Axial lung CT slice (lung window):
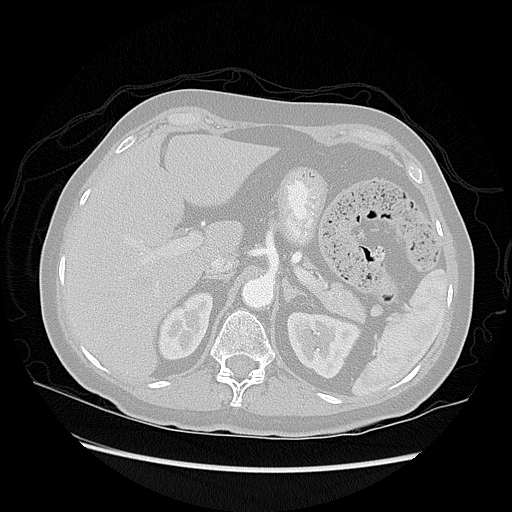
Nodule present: no